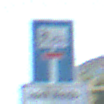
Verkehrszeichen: SackgasseRadverkehrFussgaengerDurchlaessig
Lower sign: HinweisGeaenderteVorfahrtVerkehrsfuehrungVerkehrsregelung3
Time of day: Midday
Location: Outdoor (Urban)
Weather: Clear
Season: NotSpecified
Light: Natural